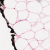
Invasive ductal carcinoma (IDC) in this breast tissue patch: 0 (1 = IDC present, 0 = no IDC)